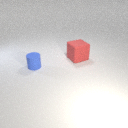
small blue rubber cylinder in front of large red rubber cube